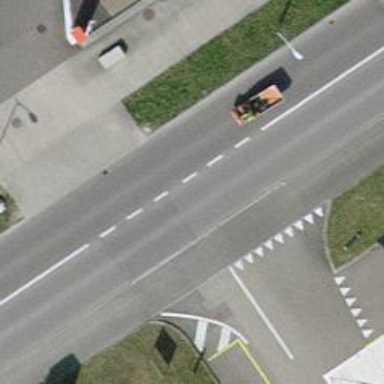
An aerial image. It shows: Road with sidewalk available for pedestrians.